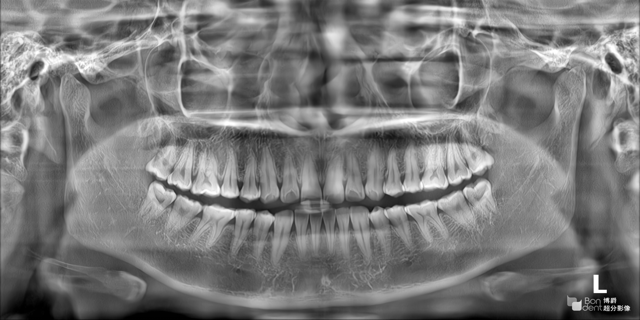
adult